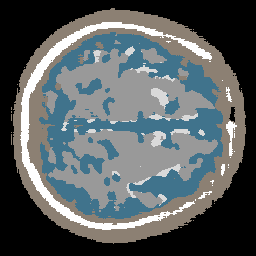
Label: no_lesion